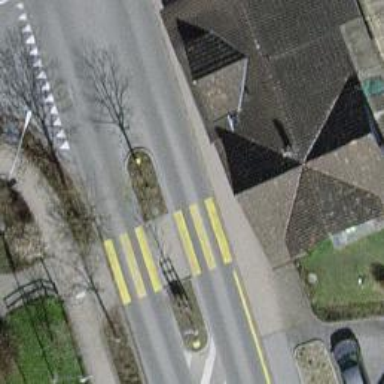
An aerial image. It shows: Uncontrolled road crossing with pedestrian island.